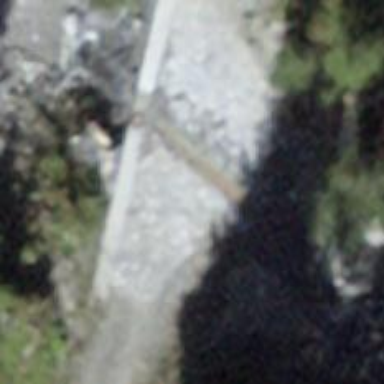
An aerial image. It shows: Track road bridge designed for nordic skiing. The bridge has simple-suspension structure and is groomed for classic and skating skiing.